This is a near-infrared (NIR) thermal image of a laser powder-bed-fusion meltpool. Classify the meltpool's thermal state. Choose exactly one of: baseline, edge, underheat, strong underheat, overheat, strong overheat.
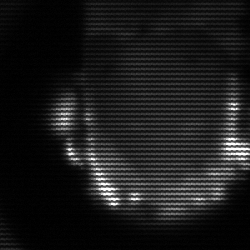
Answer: baseline